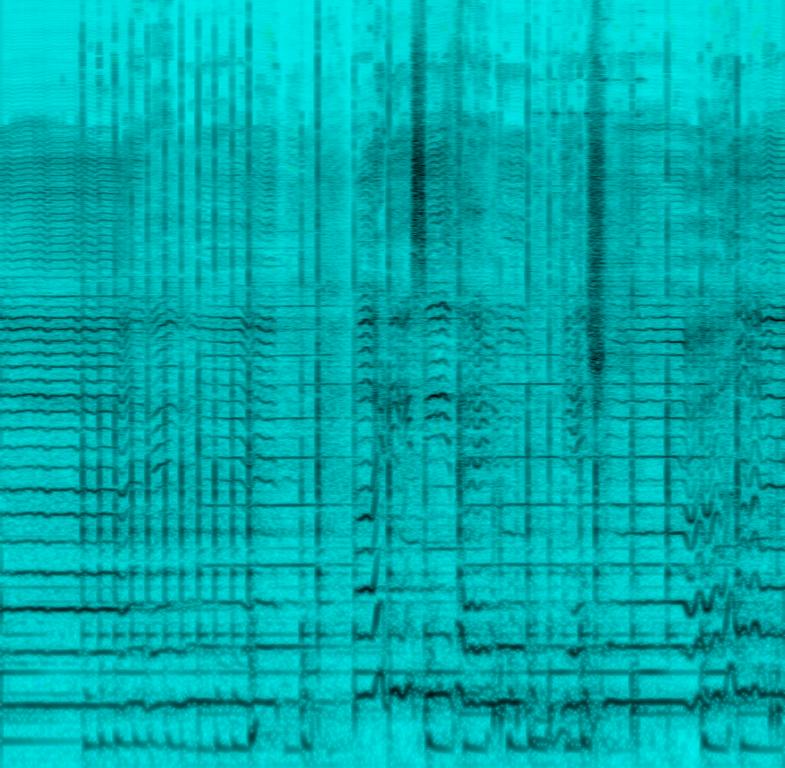
This is a Carnatic classical music piece. There is a female vocalist singing melodically while shifting her voice in a veena-like manner. The sitar is playing the melody and the tabla is playing the rhythm. There is a sentimental and dreamy atmosphere to this piece.